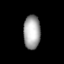
Tissue: lung
Cell type: Endothelial cells
Senescence score: 0.5693
Nuclear area (px): 555
Mean DAPI intensity: 165.757